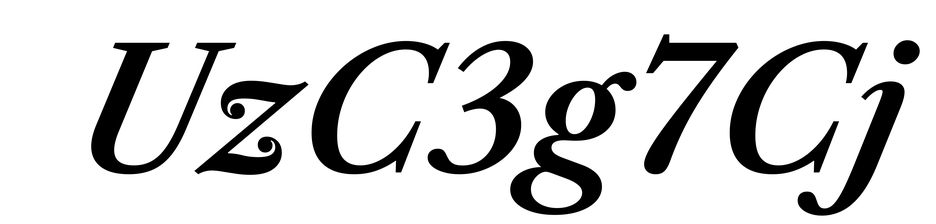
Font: LibreCaslonText-Italic_SemiBold_Italic